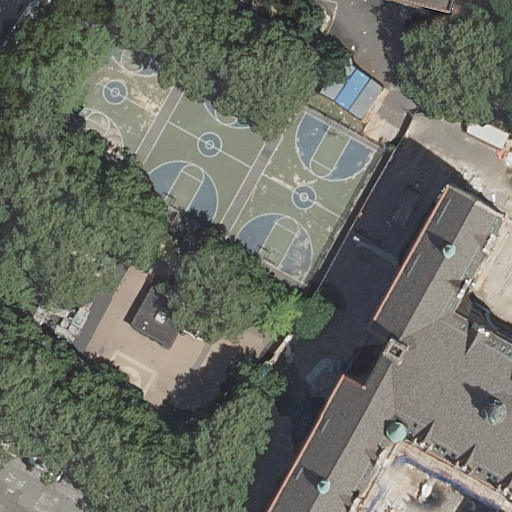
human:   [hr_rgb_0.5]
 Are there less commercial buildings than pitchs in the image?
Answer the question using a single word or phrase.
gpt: yes

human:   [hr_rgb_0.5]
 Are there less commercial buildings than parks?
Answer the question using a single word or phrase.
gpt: yes

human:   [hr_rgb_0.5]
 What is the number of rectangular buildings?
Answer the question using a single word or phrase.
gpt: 2

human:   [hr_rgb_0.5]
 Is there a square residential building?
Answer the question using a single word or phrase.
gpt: no

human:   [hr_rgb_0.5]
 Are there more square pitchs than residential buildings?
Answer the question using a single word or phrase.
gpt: no

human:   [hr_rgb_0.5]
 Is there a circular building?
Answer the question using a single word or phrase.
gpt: no

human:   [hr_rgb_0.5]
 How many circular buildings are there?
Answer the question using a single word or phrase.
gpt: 0

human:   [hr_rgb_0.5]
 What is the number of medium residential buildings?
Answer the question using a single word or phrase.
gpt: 1

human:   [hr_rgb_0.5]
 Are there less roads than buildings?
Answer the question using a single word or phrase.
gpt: no

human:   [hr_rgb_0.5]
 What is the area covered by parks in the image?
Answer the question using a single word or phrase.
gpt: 8m2

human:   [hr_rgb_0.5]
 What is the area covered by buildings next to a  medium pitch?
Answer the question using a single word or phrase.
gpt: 0m2

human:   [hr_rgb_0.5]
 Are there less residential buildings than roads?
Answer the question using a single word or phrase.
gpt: no

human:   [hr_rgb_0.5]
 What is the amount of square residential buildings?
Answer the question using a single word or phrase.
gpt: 0

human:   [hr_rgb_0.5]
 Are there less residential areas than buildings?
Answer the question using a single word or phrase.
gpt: yes

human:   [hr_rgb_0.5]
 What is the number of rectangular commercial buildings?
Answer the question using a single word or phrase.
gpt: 0

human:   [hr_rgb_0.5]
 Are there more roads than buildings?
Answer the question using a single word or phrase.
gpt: no

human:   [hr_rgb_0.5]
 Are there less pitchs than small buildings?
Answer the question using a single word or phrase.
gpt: no

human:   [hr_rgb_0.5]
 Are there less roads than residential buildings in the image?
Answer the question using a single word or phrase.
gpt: no

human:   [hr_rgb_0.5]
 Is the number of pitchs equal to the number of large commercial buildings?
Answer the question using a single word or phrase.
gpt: no

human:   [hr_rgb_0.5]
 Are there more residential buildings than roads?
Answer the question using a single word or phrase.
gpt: no

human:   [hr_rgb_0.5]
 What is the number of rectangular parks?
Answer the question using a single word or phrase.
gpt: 1

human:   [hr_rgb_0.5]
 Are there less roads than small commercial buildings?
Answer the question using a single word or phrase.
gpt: no

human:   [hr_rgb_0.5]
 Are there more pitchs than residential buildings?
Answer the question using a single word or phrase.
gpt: no

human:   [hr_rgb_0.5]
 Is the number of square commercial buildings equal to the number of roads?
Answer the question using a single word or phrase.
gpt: no

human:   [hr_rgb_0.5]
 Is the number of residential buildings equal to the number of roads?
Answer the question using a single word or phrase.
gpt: yes

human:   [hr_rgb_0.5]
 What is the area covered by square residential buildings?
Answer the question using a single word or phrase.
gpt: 0m2

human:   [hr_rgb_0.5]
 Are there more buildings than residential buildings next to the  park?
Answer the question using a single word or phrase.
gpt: no

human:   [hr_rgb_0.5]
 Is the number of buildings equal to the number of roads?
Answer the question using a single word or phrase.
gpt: yes

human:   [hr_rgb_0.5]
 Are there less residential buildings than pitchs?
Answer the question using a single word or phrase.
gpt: no

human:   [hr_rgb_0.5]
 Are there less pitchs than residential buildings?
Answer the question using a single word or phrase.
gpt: no

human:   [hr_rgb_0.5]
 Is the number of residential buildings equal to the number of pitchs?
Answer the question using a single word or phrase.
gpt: yes

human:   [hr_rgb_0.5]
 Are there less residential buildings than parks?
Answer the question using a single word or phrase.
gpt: no

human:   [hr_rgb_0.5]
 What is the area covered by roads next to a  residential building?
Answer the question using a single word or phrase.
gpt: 0m2

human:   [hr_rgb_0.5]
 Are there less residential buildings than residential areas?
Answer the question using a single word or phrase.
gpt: no

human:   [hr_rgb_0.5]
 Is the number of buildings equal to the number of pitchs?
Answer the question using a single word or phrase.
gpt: yes

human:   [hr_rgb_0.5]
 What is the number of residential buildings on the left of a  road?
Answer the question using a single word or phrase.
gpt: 0